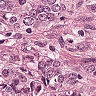
Metastatic tissue present: yes